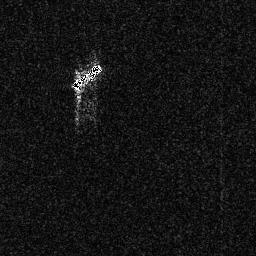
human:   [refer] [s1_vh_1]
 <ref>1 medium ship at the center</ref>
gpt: <box>[[27, 23, 39, 36, 0]]</box>